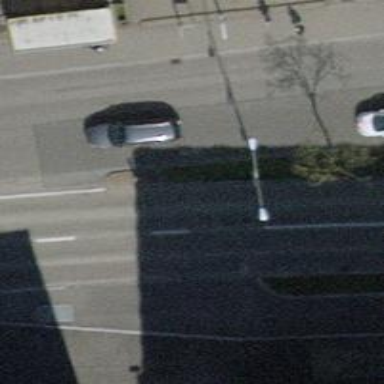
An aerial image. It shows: Secondary road with separate asphalt sidewalks.